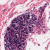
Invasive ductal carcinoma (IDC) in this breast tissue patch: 0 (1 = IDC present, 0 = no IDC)